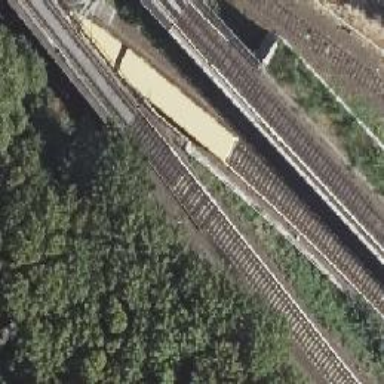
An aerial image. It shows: Bridge used by the electrified light rail system.